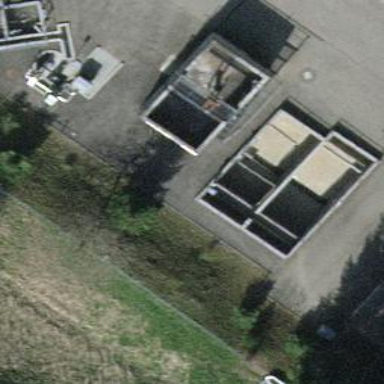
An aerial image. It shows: Body of wastewater.